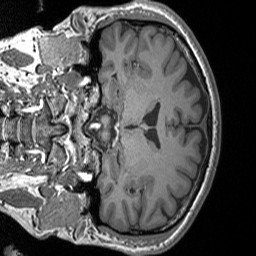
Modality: T1w
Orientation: coronal
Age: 42
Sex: female
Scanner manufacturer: siemens
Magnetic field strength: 3 T
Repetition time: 2.53 s
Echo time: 0.00219 s